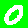
Digit: 0